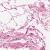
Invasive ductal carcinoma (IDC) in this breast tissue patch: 0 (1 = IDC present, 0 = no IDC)